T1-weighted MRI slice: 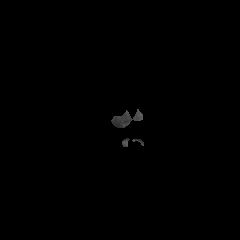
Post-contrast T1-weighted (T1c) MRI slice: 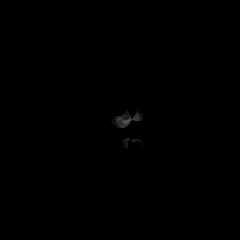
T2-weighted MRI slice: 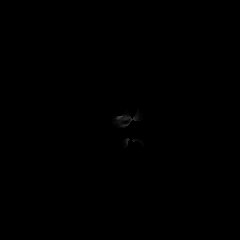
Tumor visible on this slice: no